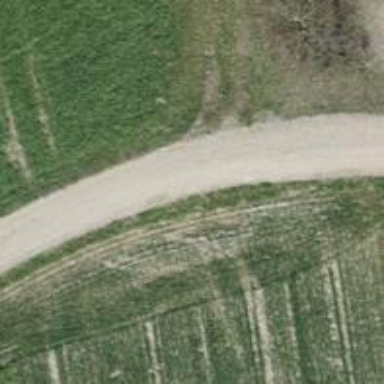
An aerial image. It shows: Track with fine gravel surface graded as grade 2.